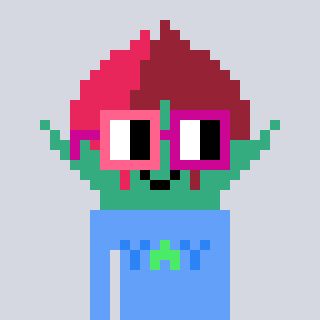
a pixel art character with square pink and red glasses, a rosebud-shaped head and a blue-colored body on a cool background